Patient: sex M, age 43
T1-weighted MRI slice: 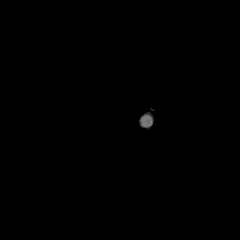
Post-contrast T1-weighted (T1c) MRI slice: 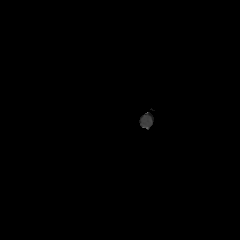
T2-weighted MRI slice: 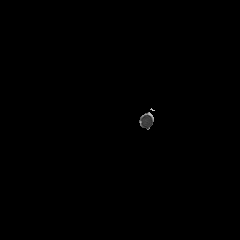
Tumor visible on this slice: no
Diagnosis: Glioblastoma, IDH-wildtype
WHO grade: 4